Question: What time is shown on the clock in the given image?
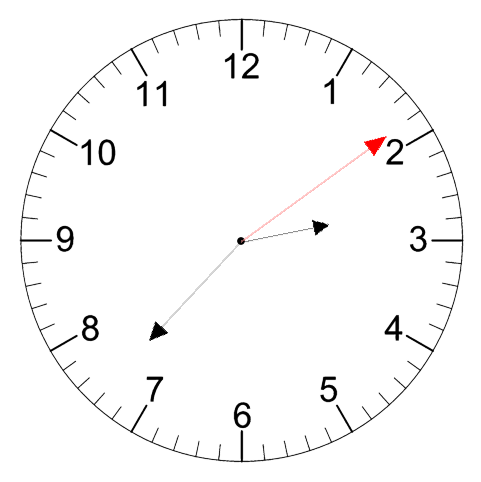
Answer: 02:37:09